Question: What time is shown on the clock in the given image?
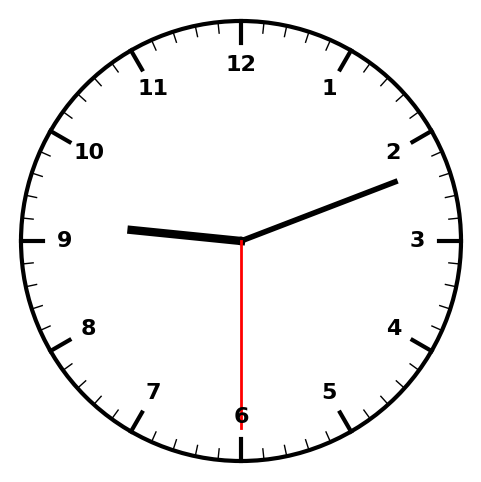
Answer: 09:11:30